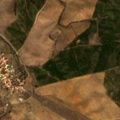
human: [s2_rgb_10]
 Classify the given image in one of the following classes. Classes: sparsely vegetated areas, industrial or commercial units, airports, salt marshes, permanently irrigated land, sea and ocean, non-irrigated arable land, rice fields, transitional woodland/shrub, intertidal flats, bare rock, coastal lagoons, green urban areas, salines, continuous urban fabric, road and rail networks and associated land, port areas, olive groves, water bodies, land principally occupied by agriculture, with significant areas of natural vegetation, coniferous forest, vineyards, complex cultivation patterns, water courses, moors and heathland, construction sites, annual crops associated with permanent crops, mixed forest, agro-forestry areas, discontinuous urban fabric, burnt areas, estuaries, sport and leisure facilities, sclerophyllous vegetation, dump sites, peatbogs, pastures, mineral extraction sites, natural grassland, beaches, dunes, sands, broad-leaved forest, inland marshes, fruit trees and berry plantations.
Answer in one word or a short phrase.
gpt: discontinuous urban fabric, non-irrigated arable land, coniferous forest, transitional woodland/shrub